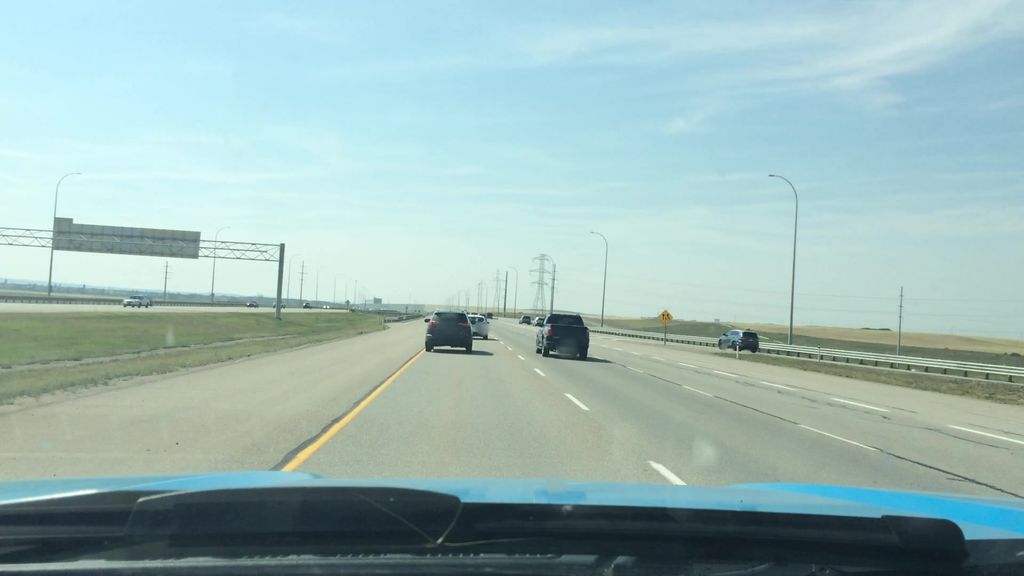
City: calgary